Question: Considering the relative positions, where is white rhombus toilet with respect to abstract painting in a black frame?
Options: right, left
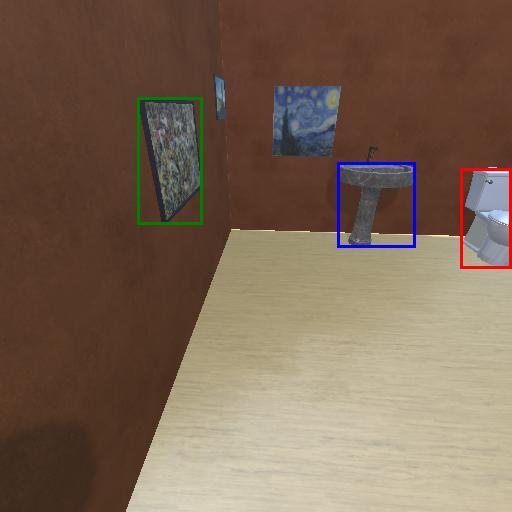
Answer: right